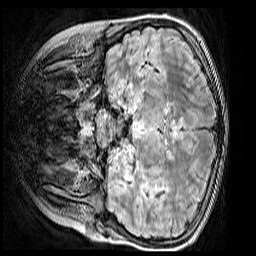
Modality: FLAIR
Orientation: coronal
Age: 11
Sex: male
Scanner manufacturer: siemens
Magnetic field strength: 3 T
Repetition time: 5 s
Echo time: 0.388 s